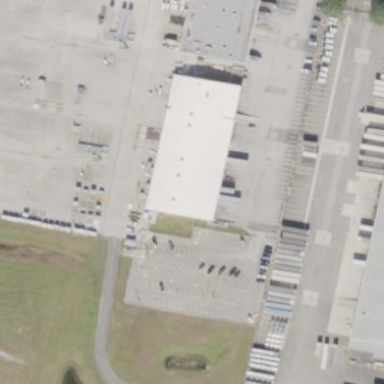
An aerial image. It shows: Building designed as airport hangar.